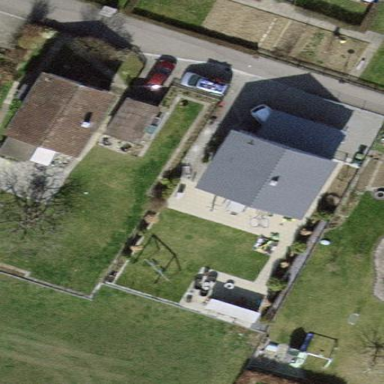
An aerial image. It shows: Detached building.